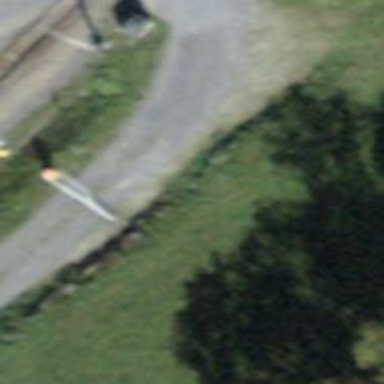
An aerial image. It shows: Bump gate barrier.